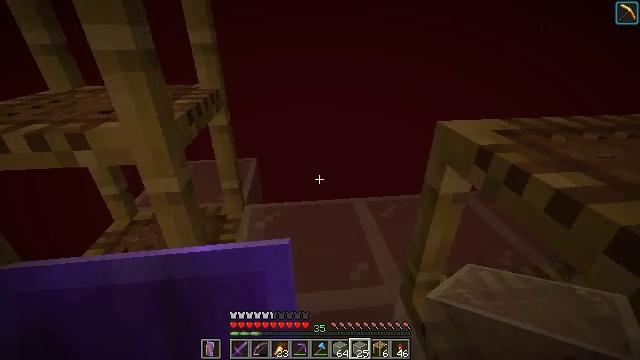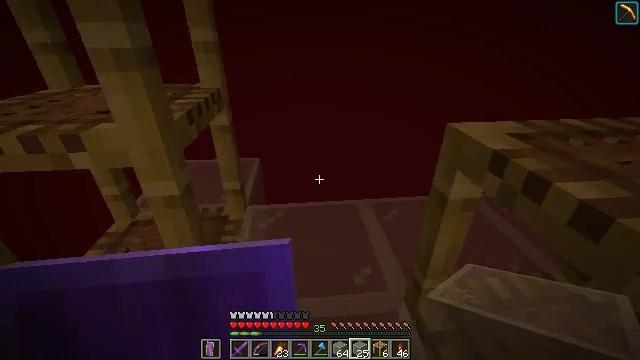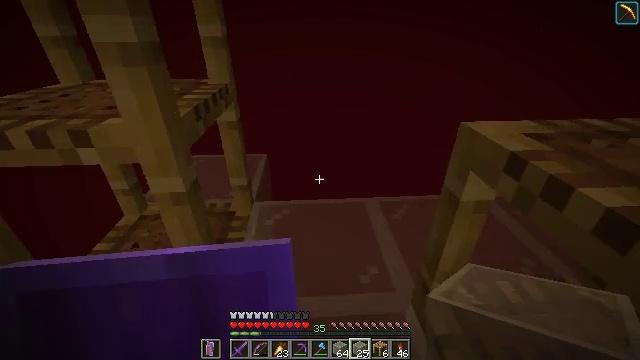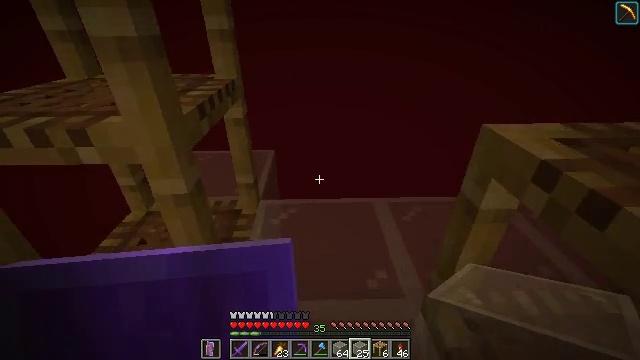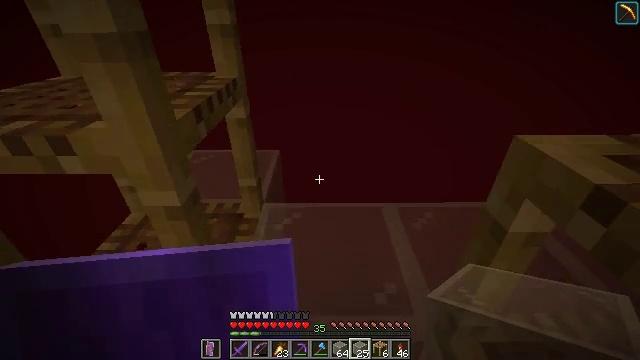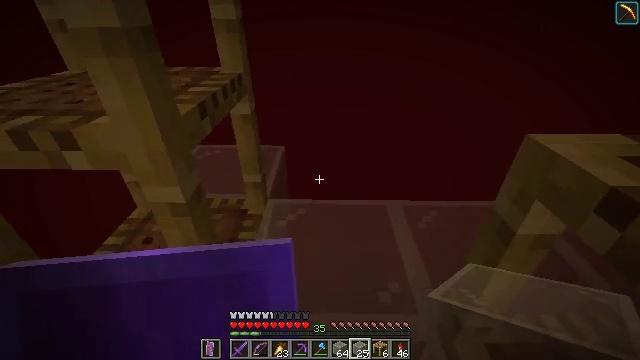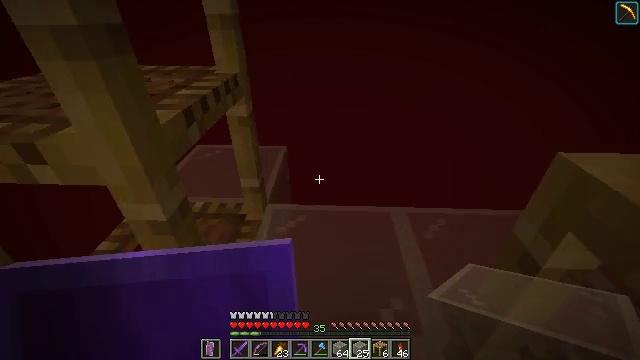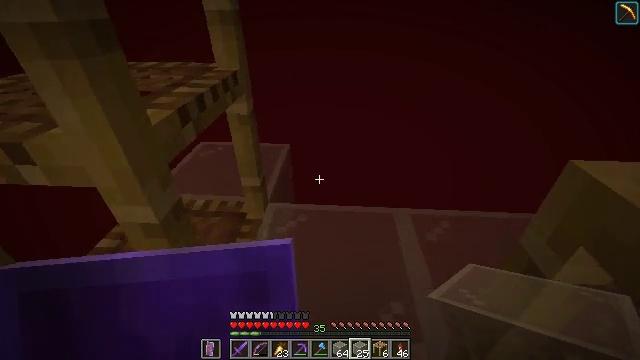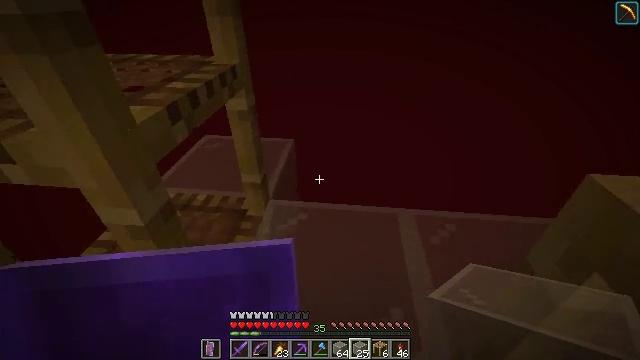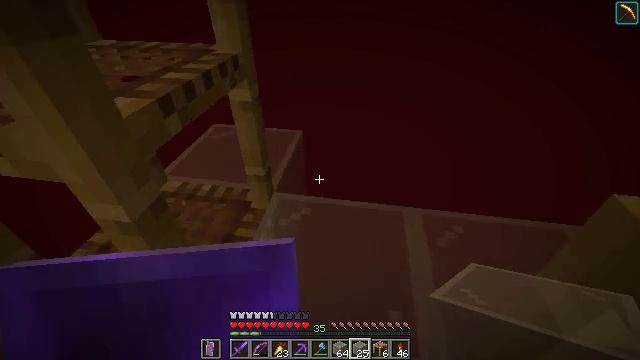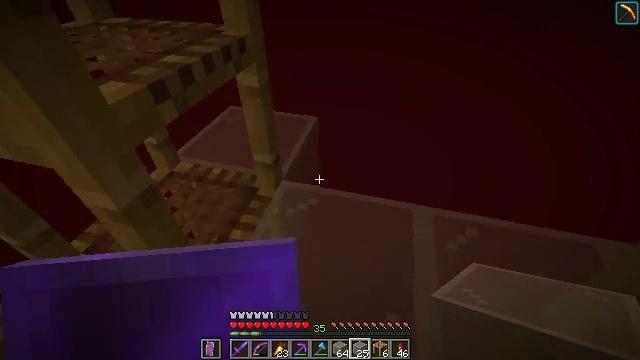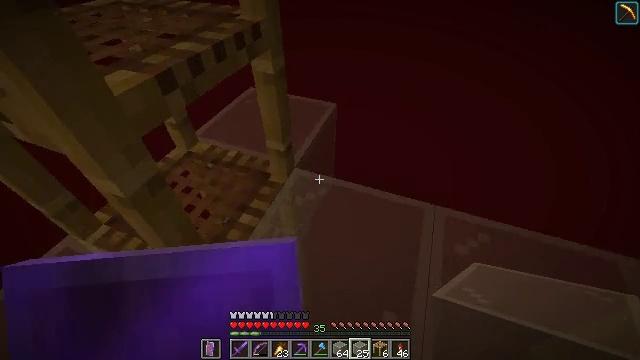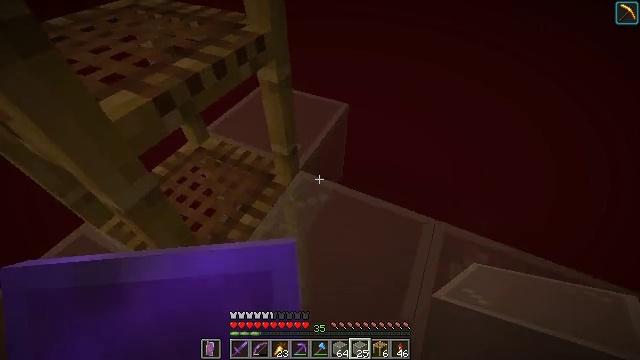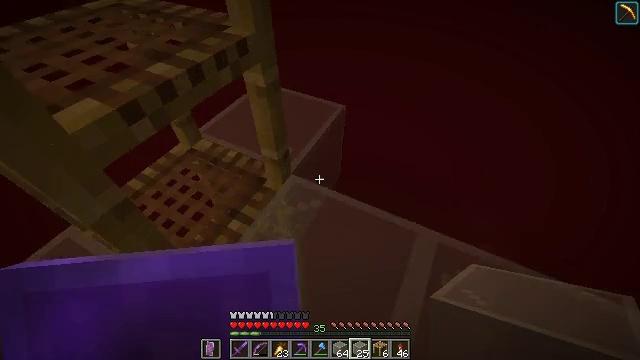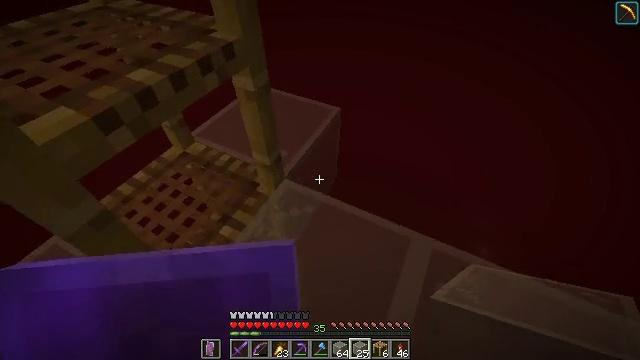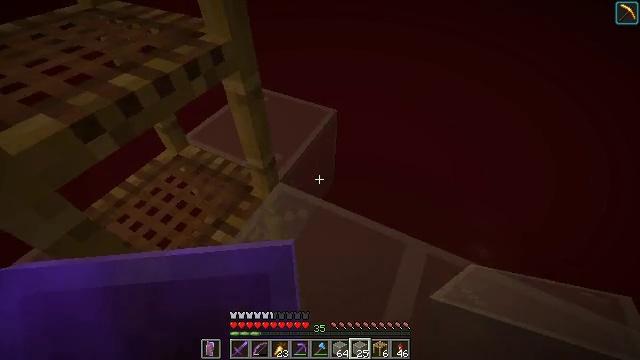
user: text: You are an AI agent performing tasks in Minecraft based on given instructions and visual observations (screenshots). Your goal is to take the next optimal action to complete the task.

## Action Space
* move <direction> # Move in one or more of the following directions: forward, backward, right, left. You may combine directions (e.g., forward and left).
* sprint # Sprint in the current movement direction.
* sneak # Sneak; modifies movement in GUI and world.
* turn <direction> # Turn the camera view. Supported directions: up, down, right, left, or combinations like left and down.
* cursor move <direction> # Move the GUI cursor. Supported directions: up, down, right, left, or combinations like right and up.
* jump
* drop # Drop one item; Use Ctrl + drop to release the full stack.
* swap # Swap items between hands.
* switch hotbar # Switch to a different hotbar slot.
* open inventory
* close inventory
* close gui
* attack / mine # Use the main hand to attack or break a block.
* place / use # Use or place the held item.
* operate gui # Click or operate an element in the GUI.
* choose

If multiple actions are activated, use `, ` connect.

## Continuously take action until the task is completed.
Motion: motion action
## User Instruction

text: Break the white stained glass block.
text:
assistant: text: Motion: move forward, sneak
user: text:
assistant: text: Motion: move forward, sneak, turn left
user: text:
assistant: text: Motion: move forward, sneak, turn left and down
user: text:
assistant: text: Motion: move forward, sneak, turn left
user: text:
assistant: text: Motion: move forward, sneak, turn left
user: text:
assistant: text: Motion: move forward and move right, sneak, turn left
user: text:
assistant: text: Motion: move forward and move right, sneak, turn left
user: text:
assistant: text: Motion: move forward and move right, sneak, turn left and down
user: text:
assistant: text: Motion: move forward and move right, sneak, turn left and down
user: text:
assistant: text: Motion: move forward and move right, sneak, turn left and down
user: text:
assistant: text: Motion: move forward and move right, sneak, turn left and down
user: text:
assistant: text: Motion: move forward and move right, sneak, turn left and down
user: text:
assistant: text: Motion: move forward and move right, sneak, turn left
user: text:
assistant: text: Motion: move forward and move right, sneak
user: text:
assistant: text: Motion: move forward and move right, sneak
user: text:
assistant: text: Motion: move forward and move right, sneak
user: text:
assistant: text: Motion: move forward and move right, sneak
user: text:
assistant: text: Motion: move forward and move right, sneak
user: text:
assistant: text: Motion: move forward and move right, sneak
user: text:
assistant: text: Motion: move forward, sneak
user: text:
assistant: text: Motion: move forward, sneak
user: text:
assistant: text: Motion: move forward, sneak
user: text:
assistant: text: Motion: move forward, sneak
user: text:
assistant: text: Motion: move forward, sneak
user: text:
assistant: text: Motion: sneak, turn left and down
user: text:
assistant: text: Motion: sneak, turn left and down
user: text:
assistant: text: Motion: sneak, turn left
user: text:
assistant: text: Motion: sneak, turn left and down
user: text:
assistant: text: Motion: move forward, sneak, turn left and down
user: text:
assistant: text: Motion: move forward, sneak, turn left and down